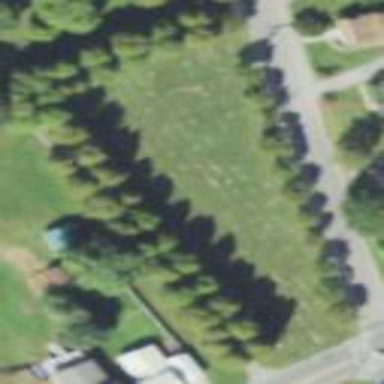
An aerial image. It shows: Cemetery.